Question: In my project I have created a circular button. in that i have faced tow problems
1) border want red and gold color but I got only gold color border.
2) I have used arrow as content. but it not looking good.
below picture explain My MODEL and What I get in my project.

MY XAML
'''
<Window.Resources>
<Style TargetType="{x:Type Button}" x:Key="roundButton">
<Style.Resources>
<RadialGradientBrush x:Key="roundButtonStroke">
<GradientStop Color="red" Offset="0.5" />
<GradientStop Color="Gold" Offset="1" />
</RadialGradientBrush>
<LinearGradientBrush x:Key="roundButtonBackground" StartPoint="0,0" EndPoint="1,1">
<GradientStop Color="Gold" Offset="0.0" />
<GradientStop Color="#FEFFD2" Offset="0.5" />
<GradientStop Color="Gold" Offset="1.1" />
</LinearGradientBrush>
</Style.Resources>
<Setter Property="Foreground" Value="Black" />
<Setter Property="Template">
<Setter.Value>
<ControlTemplate TargetType="Button">
<Grid Width="{TemplateBinding Width}" Height="{TemplateBinding Height}" >
<Grid.RowDefinitions>
<RowDefinition Height="*" />
<RowDefinition Height="7*" />
<RowDefinition Height="7*" />
</Grid.RowDefinitions>
<Grid.ColumnDefinitions>
<ColumnDefinition Width="*" />
<ColumnDefinition Width="5*" />
<ColumnDefinition Width="*" />
</Grid.ColumnDefinitions>
<Ellipse x:Name="bgEllipse" Grid.ColumnSpan="3" Grid.RowSpan="3" Fill="{StaticResource roundButtonBackground}" StrokeThickness="5" Stroke="{StaticResource roundButtonStroke}" />
<ContentPresenter Grid.RowSpan="3" Grid.ColumnSpan="3" HorizontalAlignment="Center" VerticalAlignment="Center" RecognizesAccessKey="True" />
</Grid>
</ControlTemplate>
</Setter.Value>
</Setter>
</Style>
</Window.Resources>
<Grid>
<Button Width="100" Height="100" Foreground="#CD3234" FontSize="44" Content="->" Style="{StaticResource roundButton}" ></Button>
</Grid>
'''
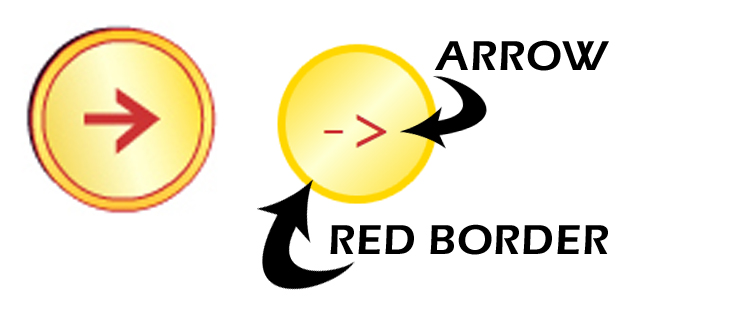
Answer: First, you should draw two ellipses to achieve that, one with a solid red stroke and solid gold background and a slightly smaller one with the same stroke and your linear gradient background.
Sample:
'''
<Grid Width="100" Height="100">
<Ellipse Stroke="Red" StrokeThickness="1" Fill="Gold"></Ellipse>
<Ellipse Stroke="Red" StrokeThickness="1" Margin="5">
<Ellipse.Fill>
<LinearGradientBrush StartPoint="0,0" EndPoint="1,1">
<GradientStop Color="Gold" Offset="0.0" />
<GradientStop Color="#FEFFD2" Offset="0.5" />
<GradientStop Color="Gold" Offset="1.1" />
</LinearGradientBrush>
</Ellipse.Fill>
</Ellipse>
</Grid>
'''
As for the arrow, you could either put in a <URL>.
Wingdings sample:
'''
<Button Style="{DynamicResource RoundGoldenButton}">
<TextBlock VerticalAlignment="Center"
HorizontalAlignment="Center"
Foreground="Red"
FontFamily="WingDings">a</TextBlock>
</Button>
'''
This will give you the following: